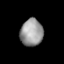
Tissue: prostate
Cell type: T cells
Senescence score: 0.3483
Nuclear area (px): 602
Mean DAPI intensity: 152.576